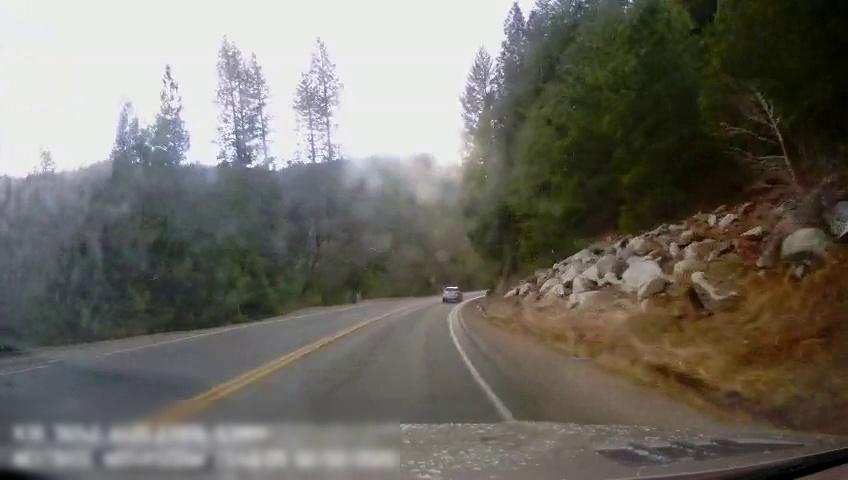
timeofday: Day
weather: Sunny
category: Drivable Space
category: Vehicles | SUV
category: Lanes | Alternate Lane
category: Lanes | Current Lane
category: Lanes | Opposite Lane
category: Lanes | Opposite Lane